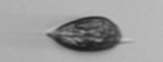
Label: Prorocentrum_triestinum